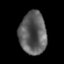
Tissue: prostate
Cell type: T cells
Senescence score: 0.3169
Nuclear area (px): 1126
Mean DAPI intensity: 94.054